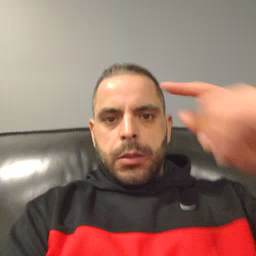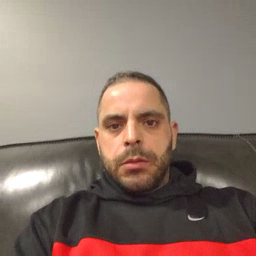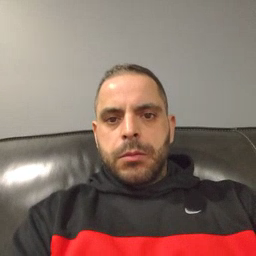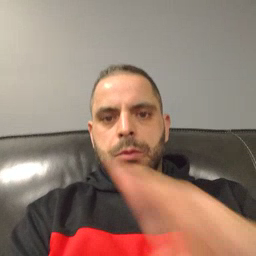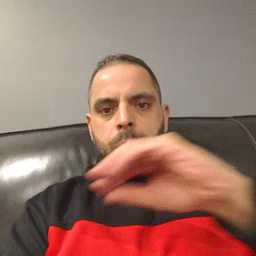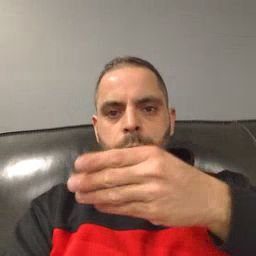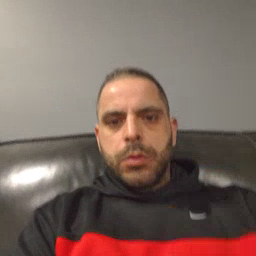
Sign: story